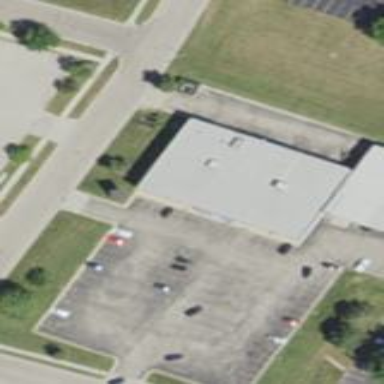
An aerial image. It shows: Building.